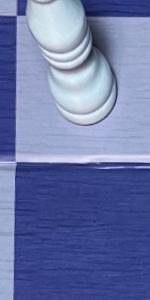
Label: Empty